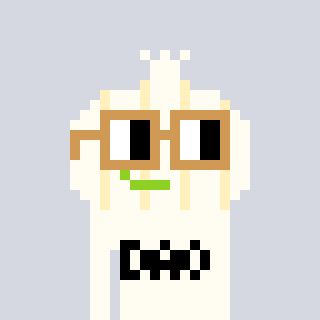
a pixel art character with square brown glasses, a garlic-shaped head and a grayscale-colored body on a cool background